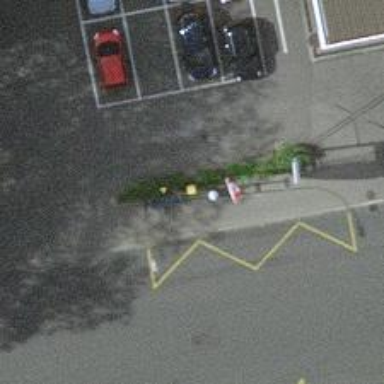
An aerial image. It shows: Post box.